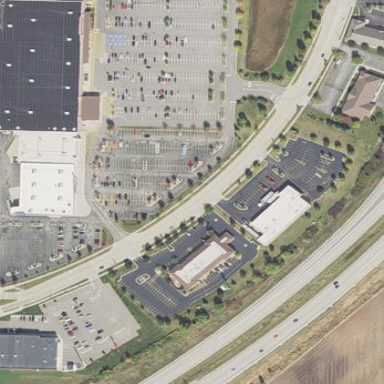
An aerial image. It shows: Retail area.